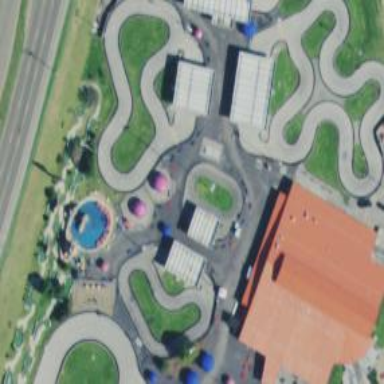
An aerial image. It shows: Karting raceway road for racing enthusiasts.